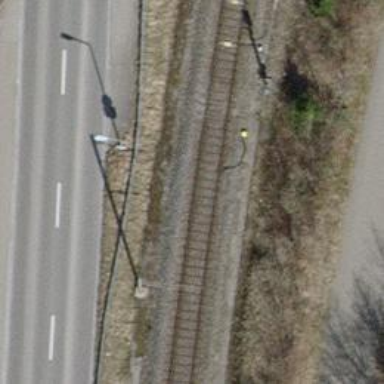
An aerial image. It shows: Railway signal.